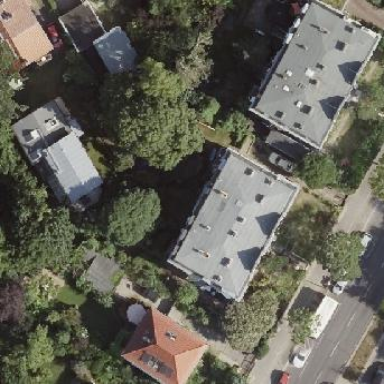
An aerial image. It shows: Image showing building with apartments.